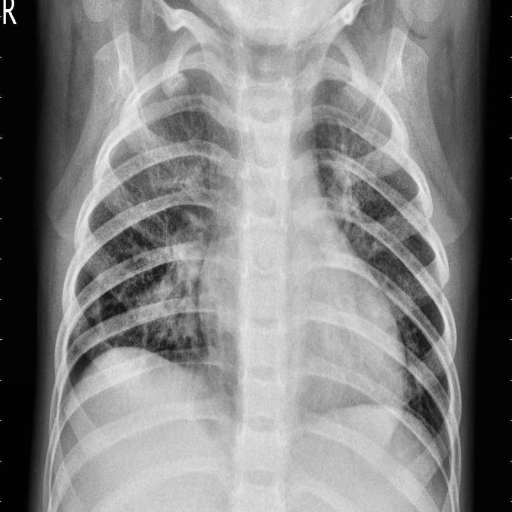
Finding: PNEUMONIA